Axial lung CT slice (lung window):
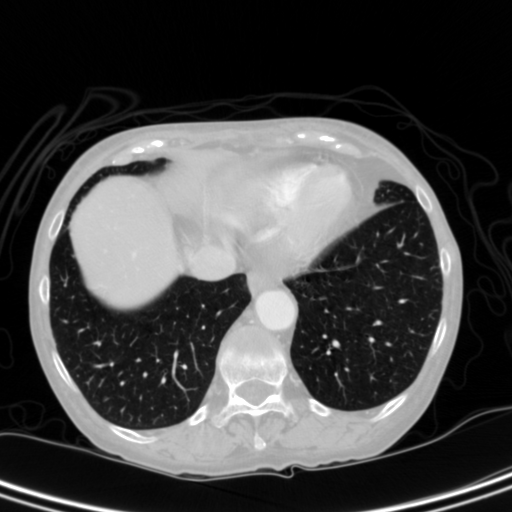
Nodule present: no